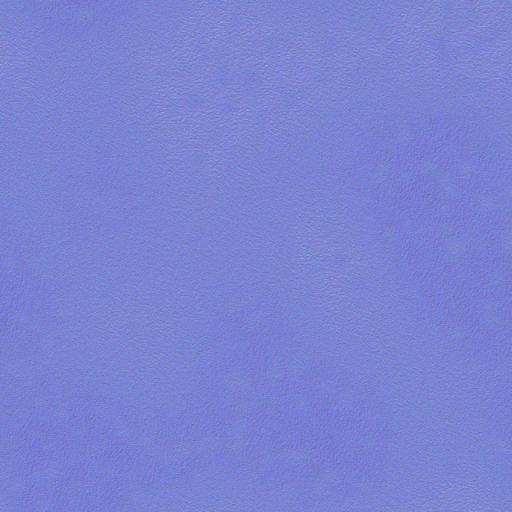
carpet fabric floor grey mat rug